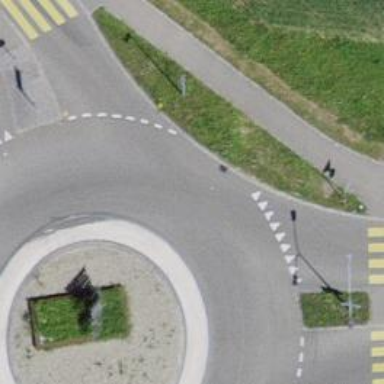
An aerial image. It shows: Roundabout on primary highway.